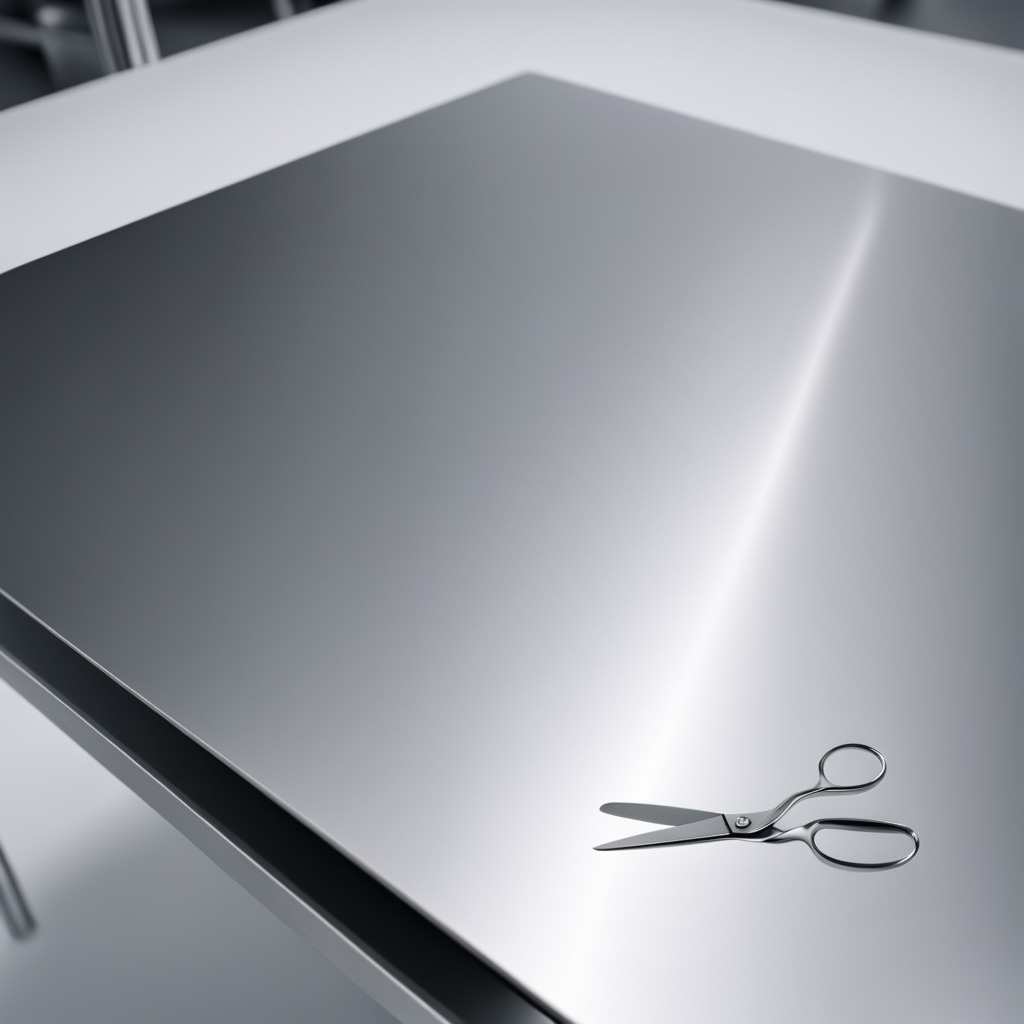
A scissor lies on the stainless steel table in a high-end prototyping lab.